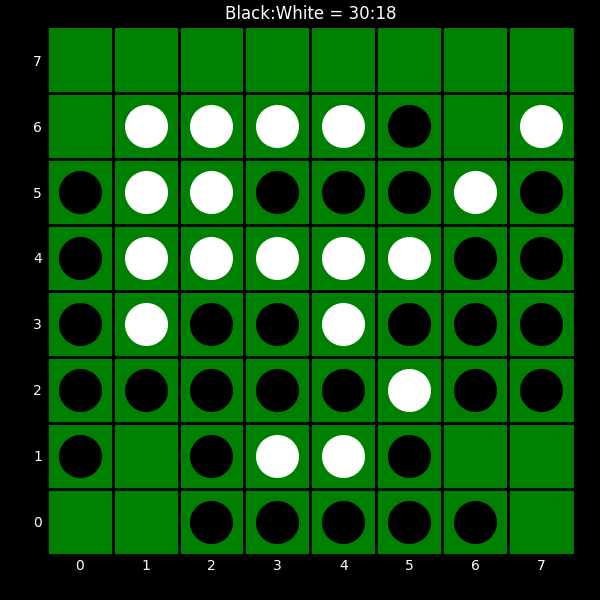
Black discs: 30
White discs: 18